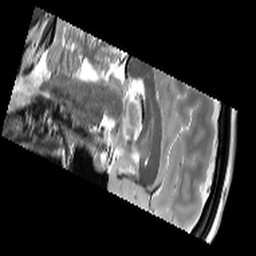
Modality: T2starw
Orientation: sagittal
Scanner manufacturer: siemens
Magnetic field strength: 3 T
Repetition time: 9.86 s
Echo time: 0.05 s